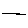
Label: line